Interaction volume radius: 10 \u00c5
Interaction volume height: 25 \u00c5
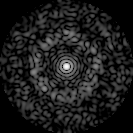
Disorder parameter: 0.8485